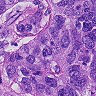
Metastatic tissue present: yes